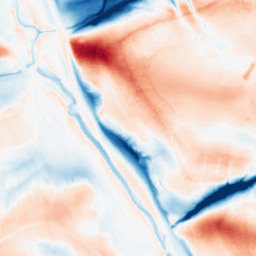
Category: classical
Decomposition family: gaussian_anisotropic
Decomposition parameters: sigma_x: 2
sigma_y: 20
Upsampling method: edge_directed
Upsampling parameters: scale: 2
Upsampling scale: 2